Interaction volume radius: 5 \u00c5
Interaction volume height: 10 \u00c5
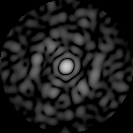
Disorder parameter: 0.8545